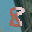
Label: 8